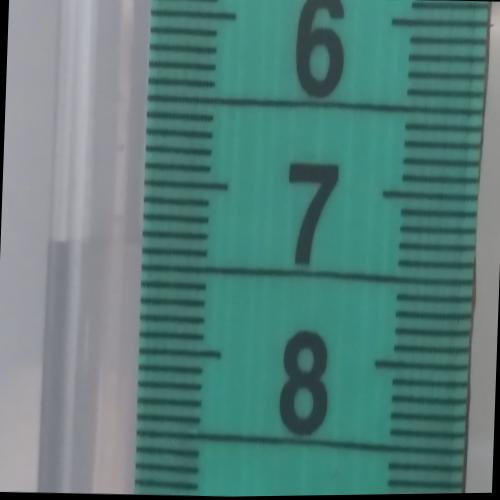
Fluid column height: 7.4 cm